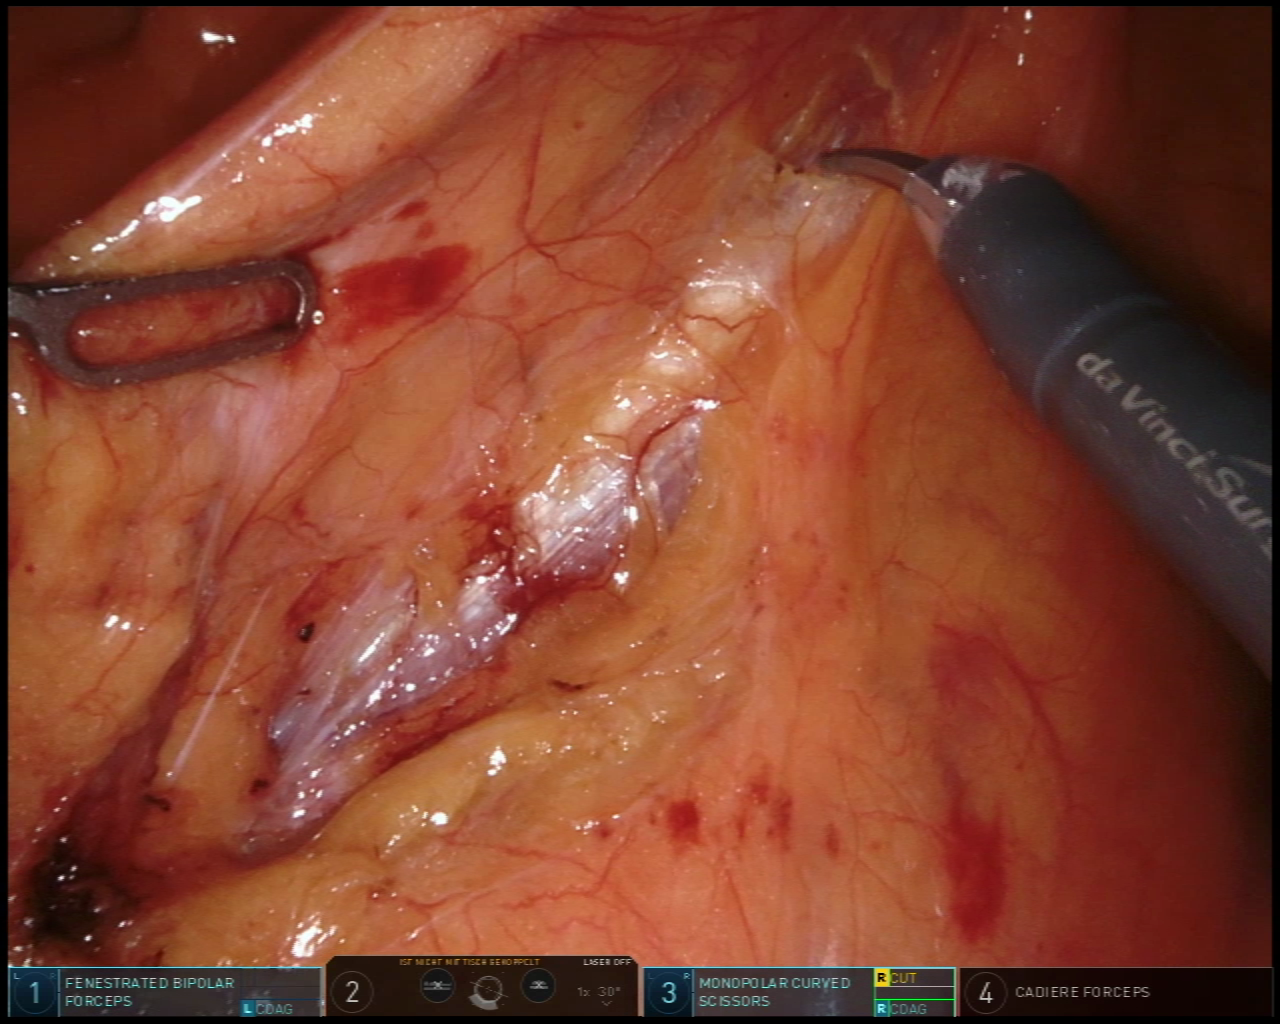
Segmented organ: ureter
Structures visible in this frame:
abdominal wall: no
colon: no
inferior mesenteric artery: no
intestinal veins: no
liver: no
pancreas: no
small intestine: no
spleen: no
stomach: no
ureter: yes
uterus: no
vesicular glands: no